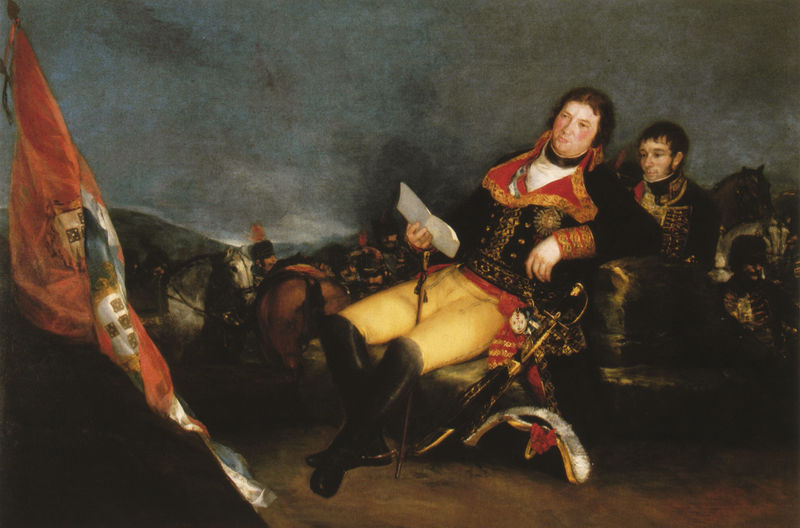
Titel: Don Manuel Godoy
Künstler: Francisco José Goya Lucientes
Standort: Madrid
Institution: Museo de la Real Academia de Bellas Artes de San Fernando
Schlagwörter: berg, blau, dunkel, feder, felsen, gemälde, hand, himmel, kampf, mann, schatten, weiß, wolken, gelb, landschaft, ocker, sitzen, braun, frankreich, grau, haar, hell, hut, licht, männer, nacht, schmuck, schwarz, stuhl, gürtel, rot, tuch, malerei, hemd, hose, diener, gesicht, halten, kragen, stein, portrait, porträt, schauen, öl, erde, feld, horizont, hügel, rauch, boden, gold, pose, reich, sessel, adel, blatt, knopf, pferd, pferde, reiter, stock, sattel, schärpe, zügel, papier, düster, sitz, zwei, stab, fahne, flagge, berge, fels, pause, franzosen, krieg, schlacht, kaiser, könig, soldaten, zwei männer, lesen, goya, knöpfe, leuchten, militär, schwert, säbel, uniform, uniformen, waffen, bericht, soldat, waffe, napoleon, degen, dreispitz, offizier, orden, stiefel, herrscher, armee, rüstung, schimmel, sieg, betrachten, wappen, tressen, brief, krieger, general, feldherr, sporen, schreiber, empire, prunk, helden, preussen, tresse, franzose, lager, garu, kniehose, flage, nachricht, fanne, heln, berater, kommandant, säbl, portugal, feldlager, depesche, feldmarschall, kriegsherr, erfolg, ömalerei, offezier, quinas, en, degern, wattel, sh´´´stiefel, soldazen